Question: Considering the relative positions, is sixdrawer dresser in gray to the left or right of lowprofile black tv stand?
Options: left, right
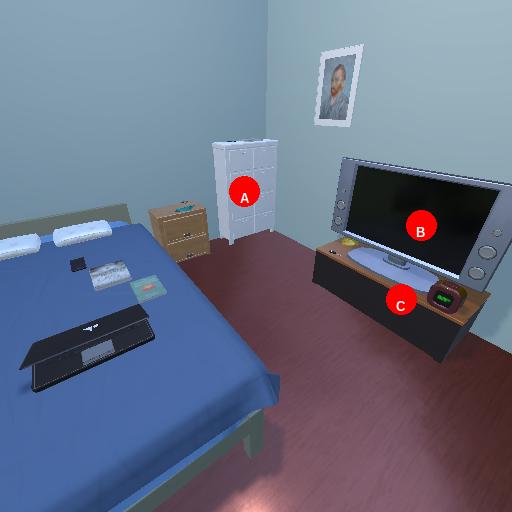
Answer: left